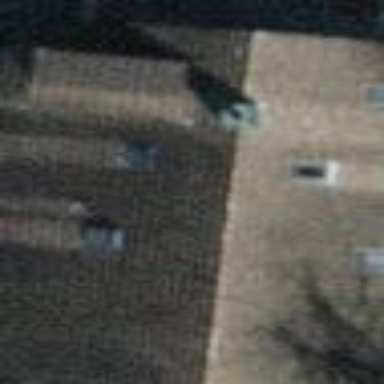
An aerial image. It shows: Part of building.